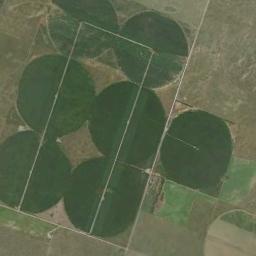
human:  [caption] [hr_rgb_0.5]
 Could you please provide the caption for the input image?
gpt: Some green circle farmland are in the bare land .

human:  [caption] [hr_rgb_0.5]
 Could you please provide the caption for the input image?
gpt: Several dark green circular farmlands are neatly arranged on the ground with different usages and some roads go through these farmlands .

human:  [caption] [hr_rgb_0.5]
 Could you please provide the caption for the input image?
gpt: Seven neatly arranged circular green fields .

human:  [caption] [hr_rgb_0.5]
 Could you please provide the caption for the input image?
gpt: There is no complete circular farmland .

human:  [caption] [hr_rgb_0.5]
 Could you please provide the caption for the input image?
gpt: There are six green circular farmlands of the same size .